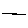
Label: line